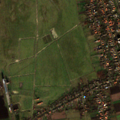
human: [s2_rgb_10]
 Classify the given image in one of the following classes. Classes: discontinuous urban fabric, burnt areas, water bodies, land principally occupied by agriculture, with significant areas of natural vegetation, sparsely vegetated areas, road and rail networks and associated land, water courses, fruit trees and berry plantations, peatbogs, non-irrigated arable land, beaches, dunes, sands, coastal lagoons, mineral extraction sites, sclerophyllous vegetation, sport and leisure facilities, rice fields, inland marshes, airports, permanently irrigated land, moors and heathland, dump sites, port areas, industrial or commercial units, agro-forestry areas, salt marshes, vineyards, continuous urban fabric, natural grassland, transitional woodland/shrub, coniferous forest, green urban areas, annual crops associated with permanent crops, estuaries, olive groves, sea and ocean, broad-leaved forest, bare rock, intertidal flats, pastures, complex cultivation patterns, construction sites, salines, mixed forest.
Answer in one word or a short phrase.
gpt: discontinuous urban fabric, non-irrigated arable land, pastures, complex cultivation patterns